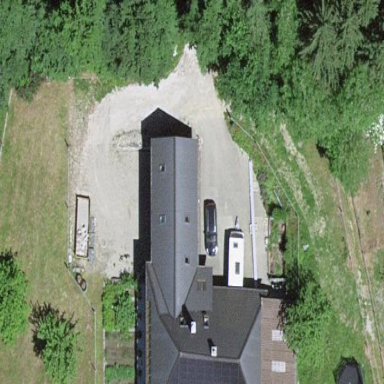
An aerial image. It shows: Farm building.